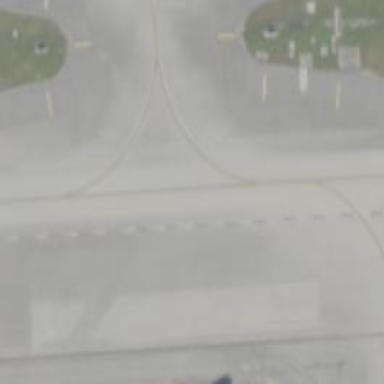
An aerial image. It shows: Image of taxiway at airport.